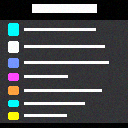
Screen state: on